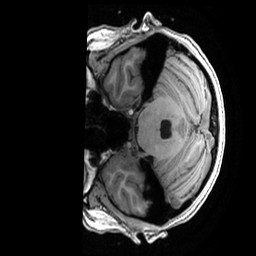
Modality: T1w
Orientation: axial